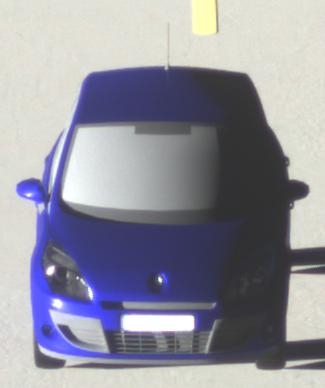
Make: Renault
Model: Scénic 1.6 16V 110
Detailed model: Scénic (III)
Model produced from: 2009/06
Model produced until: 2010/08
Doors: 5
Color: blue
Road condition: dry road
Daytime: sunrise or sunset
Contrast: high contrast